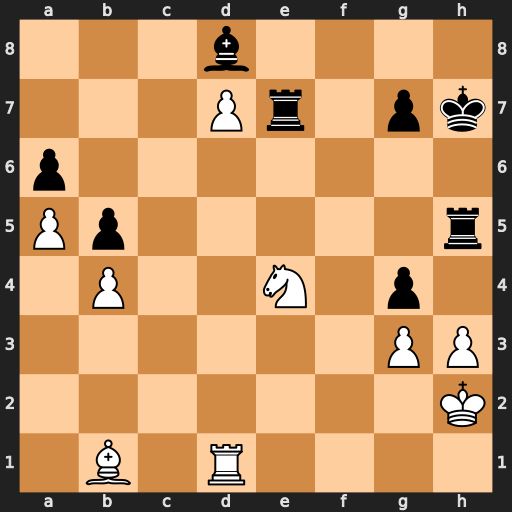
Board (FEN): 3b4/3Pr1pk/p7/Pp5r/1P2N1p1/6PP/7K/1B1R4
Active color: w
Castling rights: -
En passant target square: -
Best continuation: Nf6+ Kh8 Nxh5